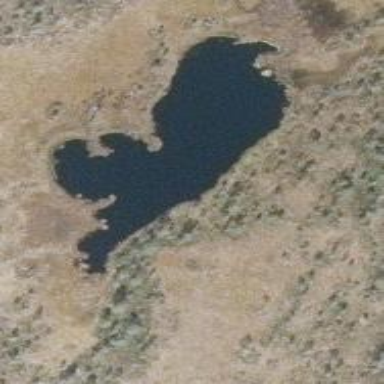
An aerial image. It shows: Serene lake.